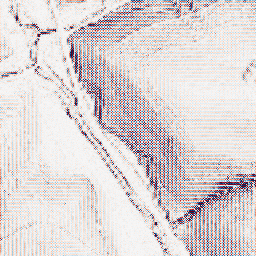
Category: wavelet
Decomposition family: wavelet_biorthogonal
Decomposition parameters: wavelet: bior1.3
level: 1
Upsampling method: quintic
Upsampling parameters: scale: 2
Upsampling scale: 2